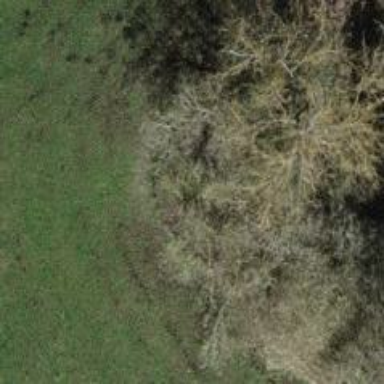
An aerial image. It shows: Beautiful tree in nature.